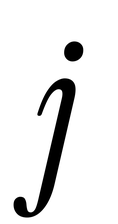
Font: InstrumentSerif-Italic